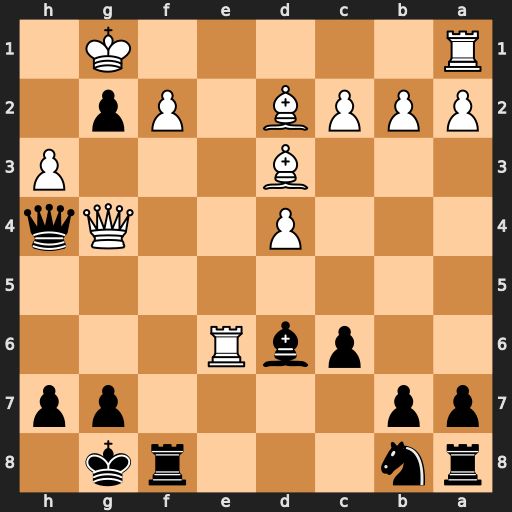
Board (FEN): rn3rk1/pp4pp/2pbR3/8/3P2Qq/3B3P/PPPB1Pp1/R5K1
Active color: b
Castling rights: -
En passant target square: -
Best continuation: Qxf2#